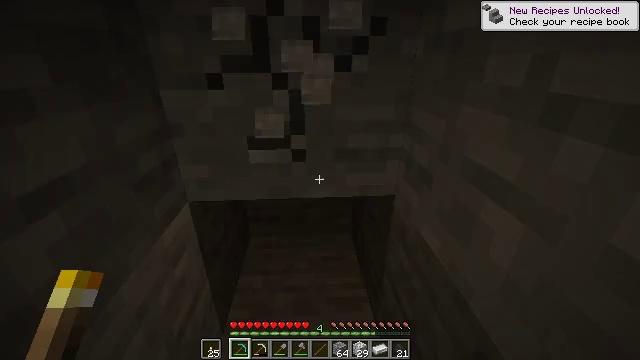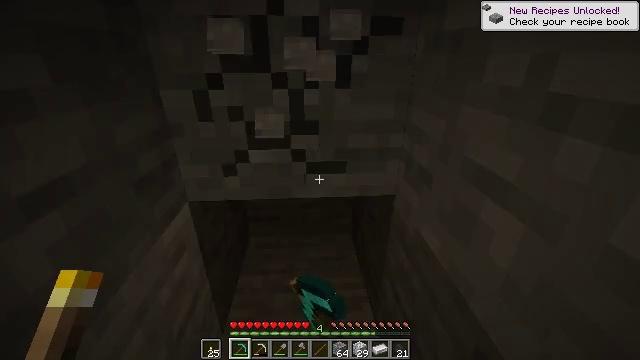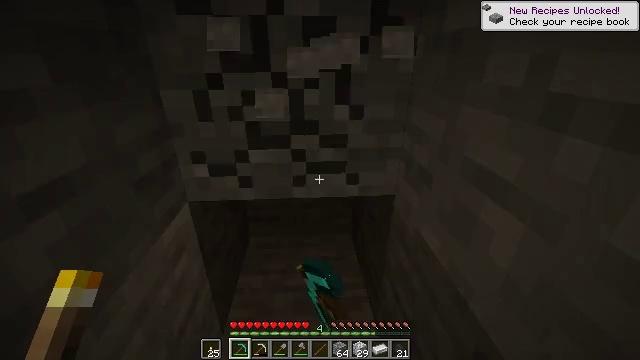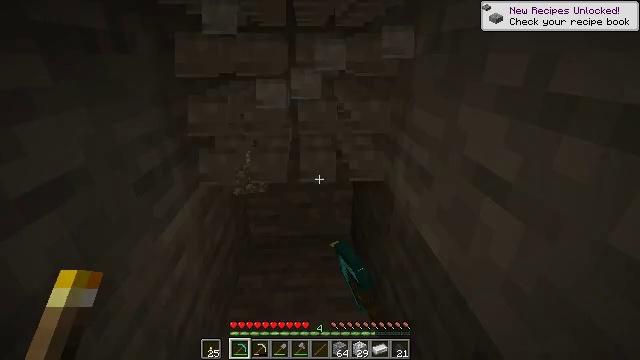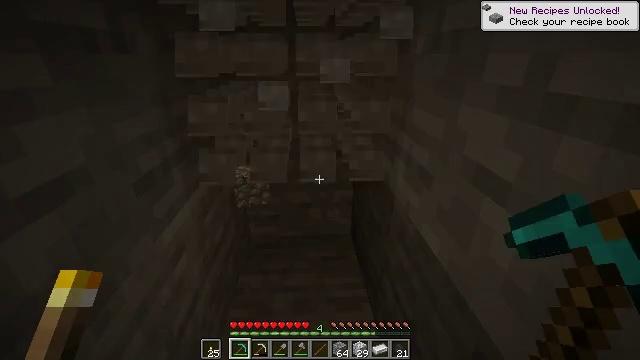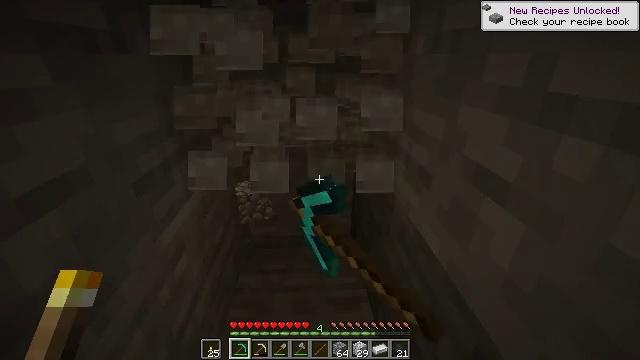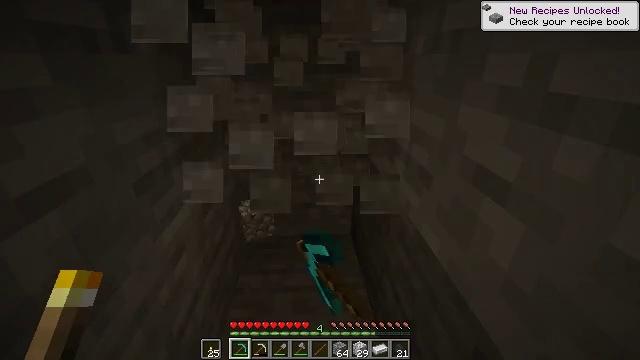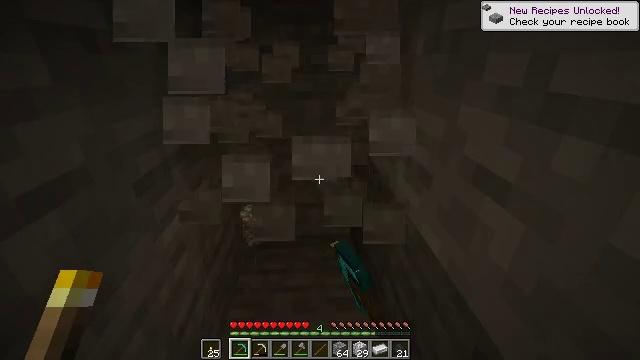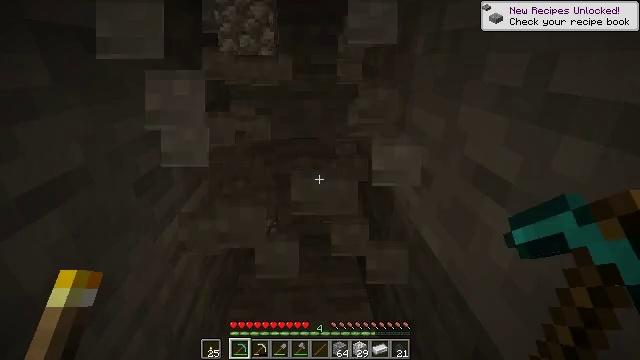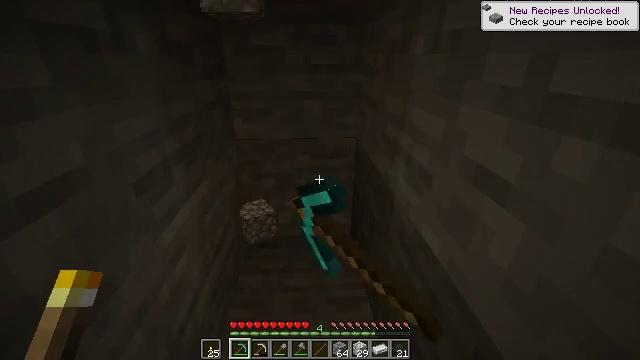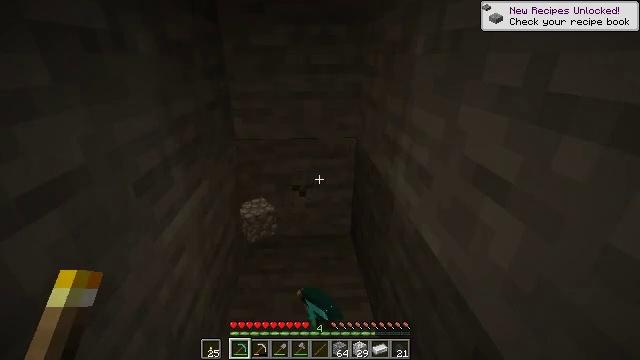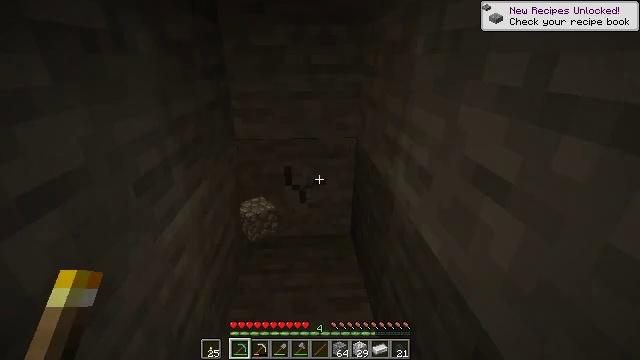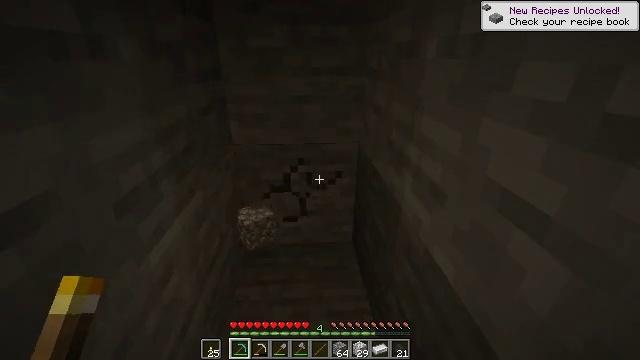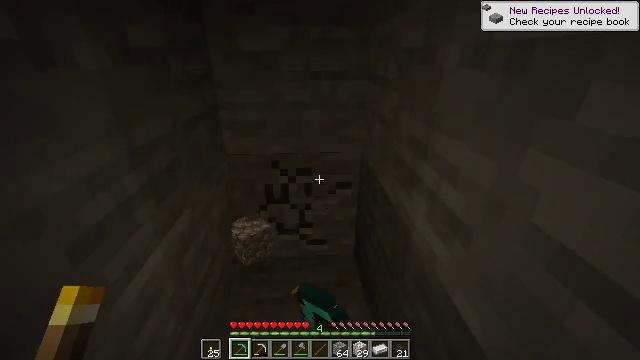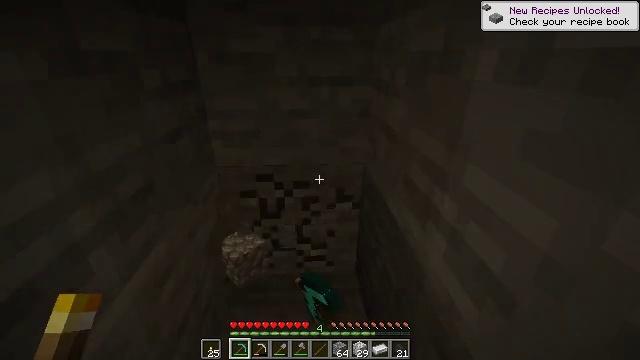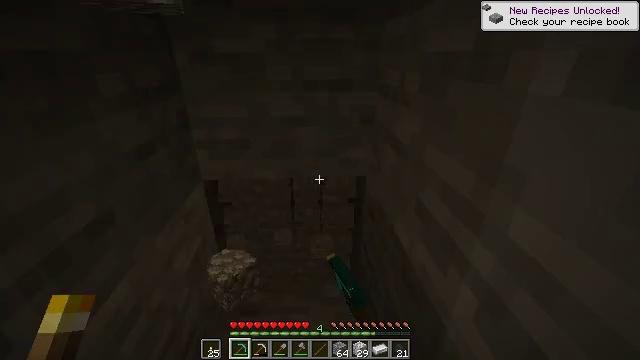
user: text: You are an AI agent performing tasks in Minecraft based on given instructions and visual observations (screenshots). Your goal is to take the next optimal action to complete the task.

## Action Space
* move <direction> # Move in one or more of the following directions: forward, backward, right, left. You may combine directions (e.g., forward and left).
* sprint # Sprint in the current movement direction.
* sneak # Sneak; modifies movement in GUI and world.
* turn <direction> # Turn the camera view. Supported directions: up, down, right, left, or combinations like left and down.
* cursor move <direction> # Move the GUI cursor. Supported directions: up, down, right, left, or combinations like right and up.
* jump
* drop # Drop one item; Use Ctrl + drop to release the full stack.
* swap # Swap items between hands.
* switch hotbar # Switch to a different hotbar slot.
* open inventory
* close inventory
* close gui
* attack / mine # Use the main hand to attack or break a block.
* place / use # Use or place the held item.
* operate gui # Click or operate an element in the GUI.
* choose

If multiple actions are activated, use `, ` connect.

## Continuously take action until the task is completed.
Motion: motion action
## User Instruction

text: Mine stone underground.
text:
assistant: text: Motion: attack / mine
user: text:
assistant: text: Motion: attack / mine
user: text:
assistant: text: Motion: attack / mine
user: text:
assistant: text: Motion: attack / mine
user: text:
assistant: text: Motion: attack / mine
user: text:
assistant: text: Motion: attack / mine
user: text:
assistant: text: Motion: attack / mine
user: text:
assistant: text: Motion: attack / mine
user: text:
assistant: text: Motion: attack / mine
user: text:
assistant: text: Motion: attack / mine
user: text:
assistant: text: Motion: move forward, attack / mine
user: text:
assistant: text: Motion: move forward, attack / mine
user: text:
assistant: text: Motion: move forward, attack / mine
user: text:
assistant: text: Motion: move forward, attack / mine
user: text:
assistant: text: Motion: move forward, attack / mine
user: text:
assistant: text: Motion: move forward, attack / mine
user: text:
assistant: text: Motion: move forward, attack / mine
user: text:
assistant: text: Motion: attack / mine
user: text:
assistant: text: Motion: attack / mine
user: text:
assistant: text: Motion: attack / mine
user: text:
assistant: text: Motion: attack / mine
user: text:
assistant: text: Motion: attack / mine
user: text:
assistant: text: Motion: attack / mine
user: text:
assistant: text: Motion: attack / mine
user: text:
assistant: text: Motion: attack / mine
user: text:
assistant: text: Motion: attack / mine
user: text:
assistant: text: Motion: attack / mine
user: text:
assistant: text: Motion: attack / mine
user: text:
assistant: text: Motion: attack / mine
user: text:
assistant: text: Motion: attack / mine